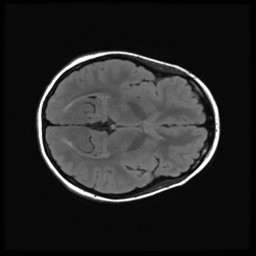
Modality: FLAIR
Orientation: axial
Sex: female
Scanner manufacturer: ge
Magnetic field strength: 3 T
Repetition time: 9 s
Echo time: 0.1216 s